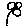
Label: flower